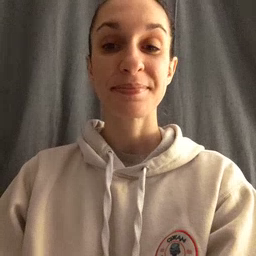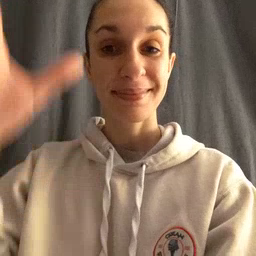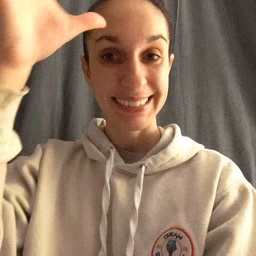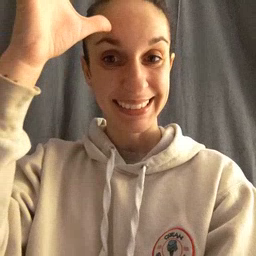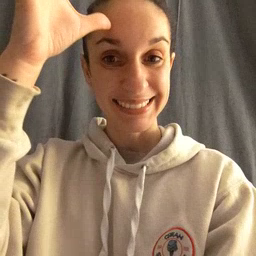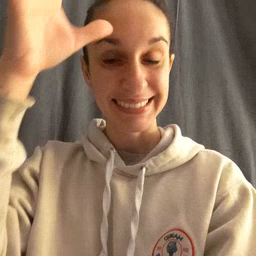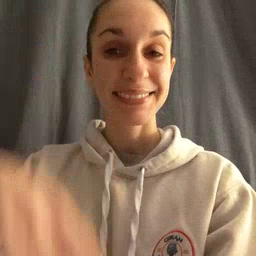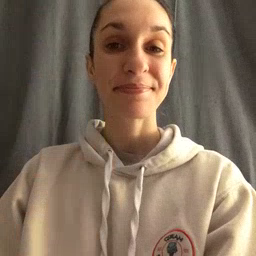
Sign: dad